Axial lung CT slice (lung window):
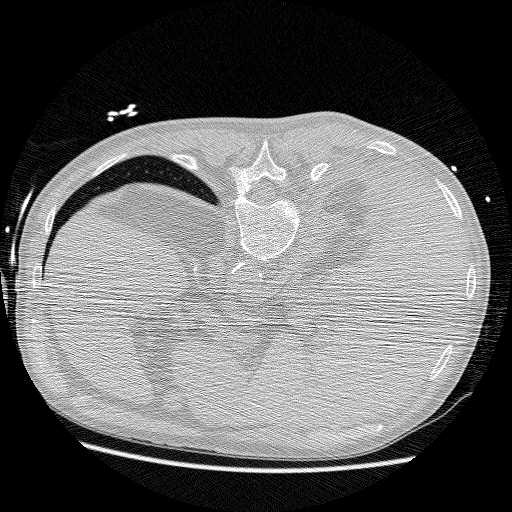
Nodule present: no